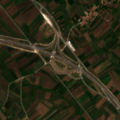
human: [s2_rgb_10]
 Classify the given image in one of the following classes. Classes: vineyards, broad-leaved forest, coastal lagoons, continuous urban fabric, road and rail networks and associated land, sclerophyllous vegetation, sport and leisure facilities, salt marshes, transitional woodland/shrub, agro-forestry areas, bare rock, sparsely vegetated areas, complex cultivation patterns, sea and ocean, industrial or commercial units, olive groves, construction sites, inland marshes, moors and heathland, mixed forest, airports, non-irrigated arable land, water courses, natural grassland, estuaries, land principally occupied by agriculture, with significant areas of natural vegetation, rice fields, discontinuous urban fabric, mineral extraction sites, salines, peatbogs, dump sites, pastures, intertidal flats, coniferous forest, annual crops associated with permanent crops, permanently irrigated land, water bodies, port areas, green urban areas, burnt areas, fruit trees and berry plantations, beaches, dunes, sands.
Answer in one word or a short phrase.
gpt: discontinuous urban fabric, non-irrigated arable land, complex cultivation patterns